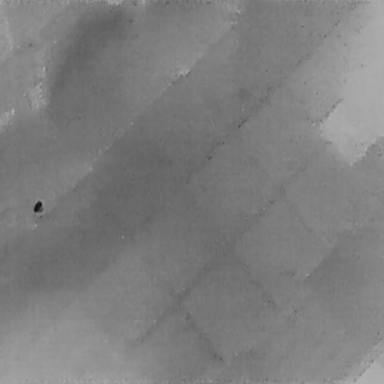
There are four objects shown in the infrared image, including a Person, and three Bicycles.